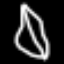
Label: leaf